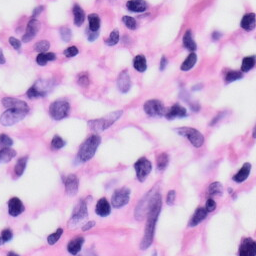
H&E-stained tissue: Skin